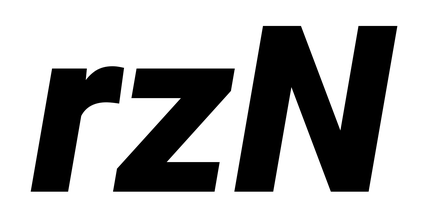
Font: Roboto-Italic_Black_Italic